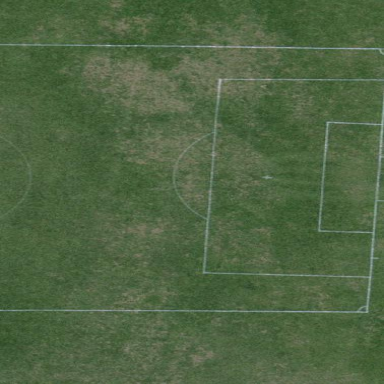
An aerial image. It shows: Grass pitch designated for soccer.